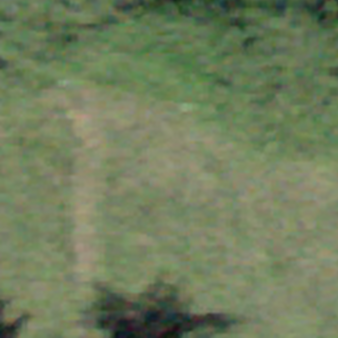
Label: other